Question: What is the reading of this measurement?
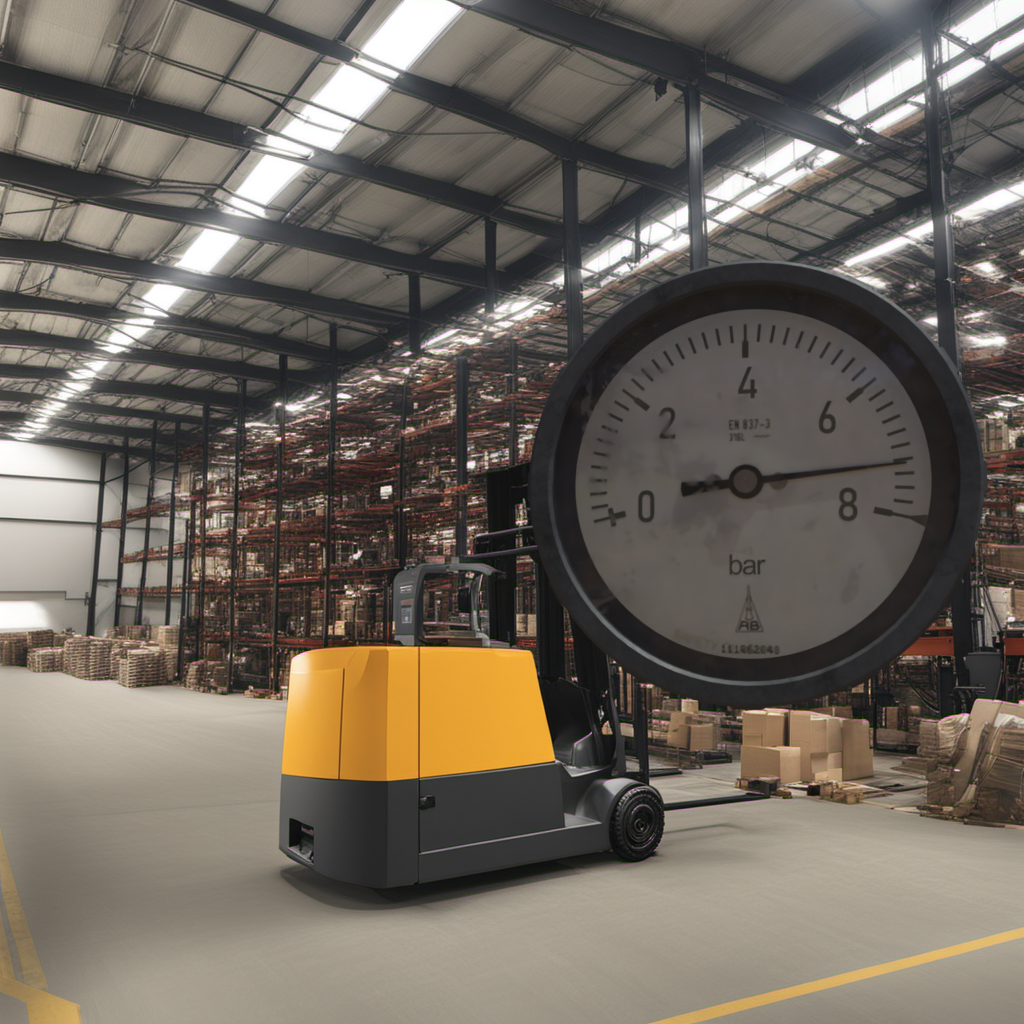
Answer: The result is 7.19
Question: What is the range of the measurement shown in the image?
Answer: The range is from 0 to 8
Question: What is the minimum and maximum value of the measurement shown in the image?
Answer: The minimum value is 0 and the maximum value is 8